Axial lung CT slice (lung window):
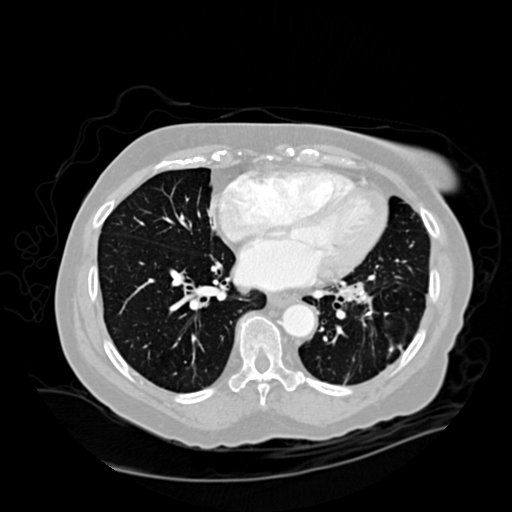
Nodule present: no